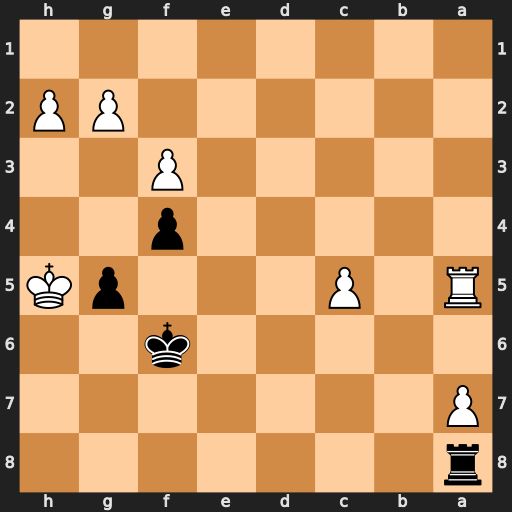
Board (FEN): r7/P7/5k2/R1P3pK/5p2/5P2/6PP/8
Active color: b
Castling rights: -
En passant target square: -
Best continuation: Rh8+ Kg4 Rh4#